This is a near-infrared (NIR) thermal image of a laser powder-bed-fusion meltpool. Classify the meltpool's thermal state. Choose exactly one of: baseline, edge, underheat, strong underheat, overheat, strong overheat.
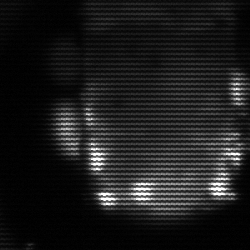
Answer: baseline